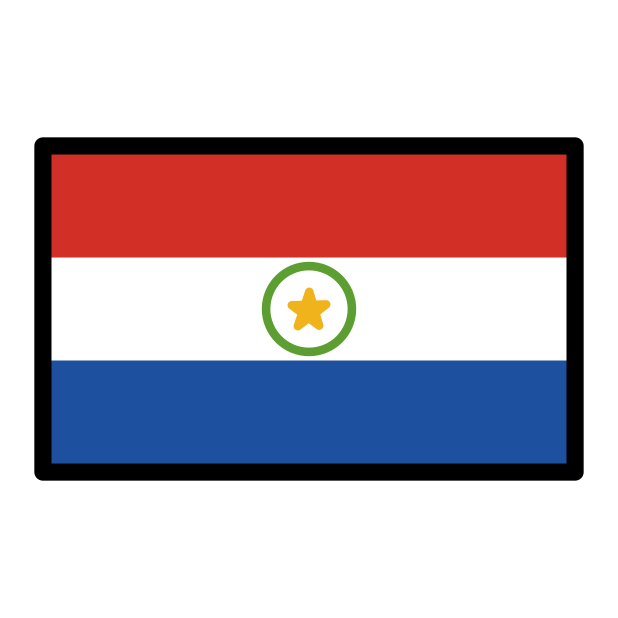
flag: Paraguay